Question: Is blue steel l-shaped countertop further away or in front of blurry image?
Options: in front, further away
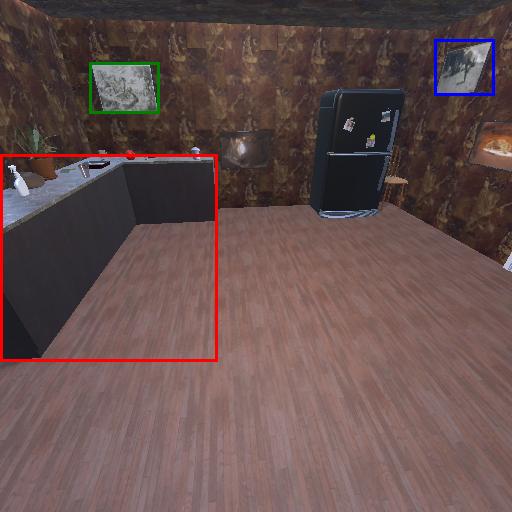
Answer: in front